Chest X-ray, AP view. Patient: 24 years old, sex M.
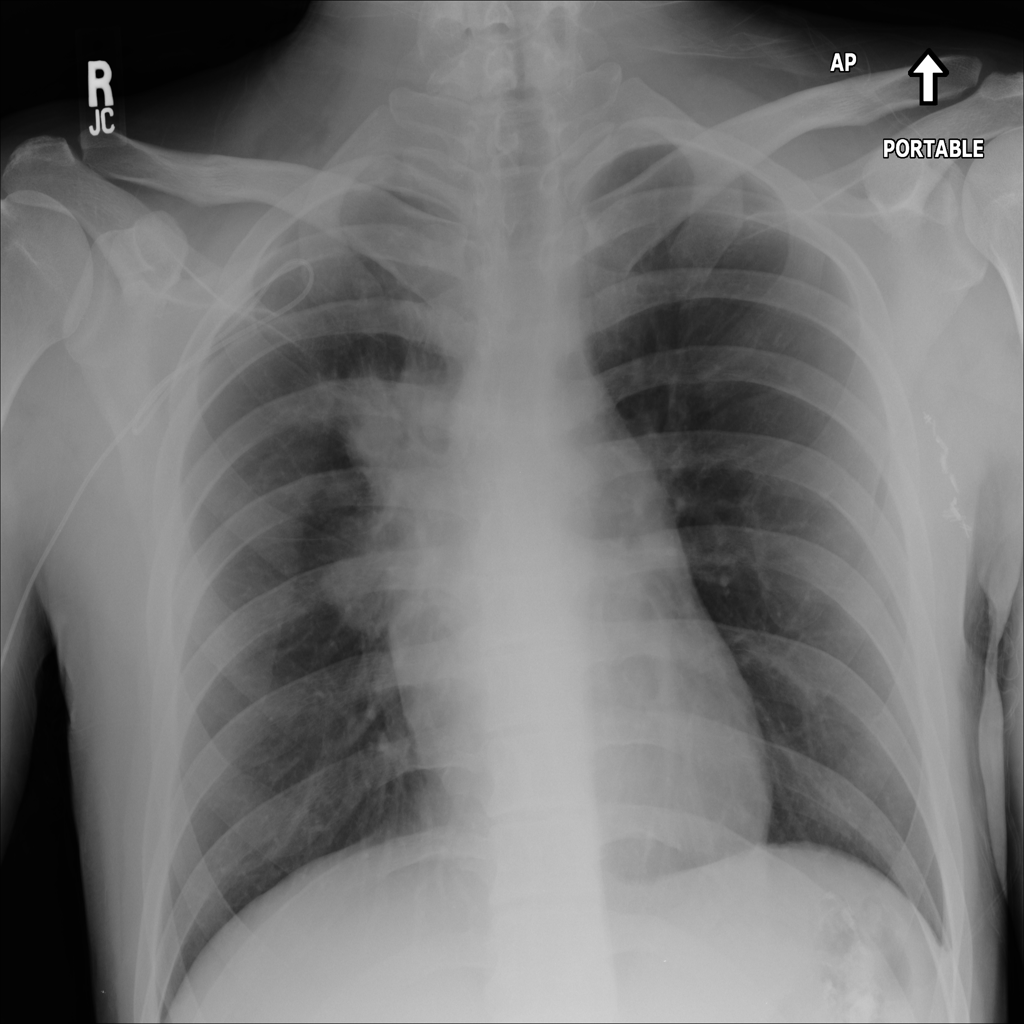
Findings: No Finding